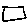
Label: square